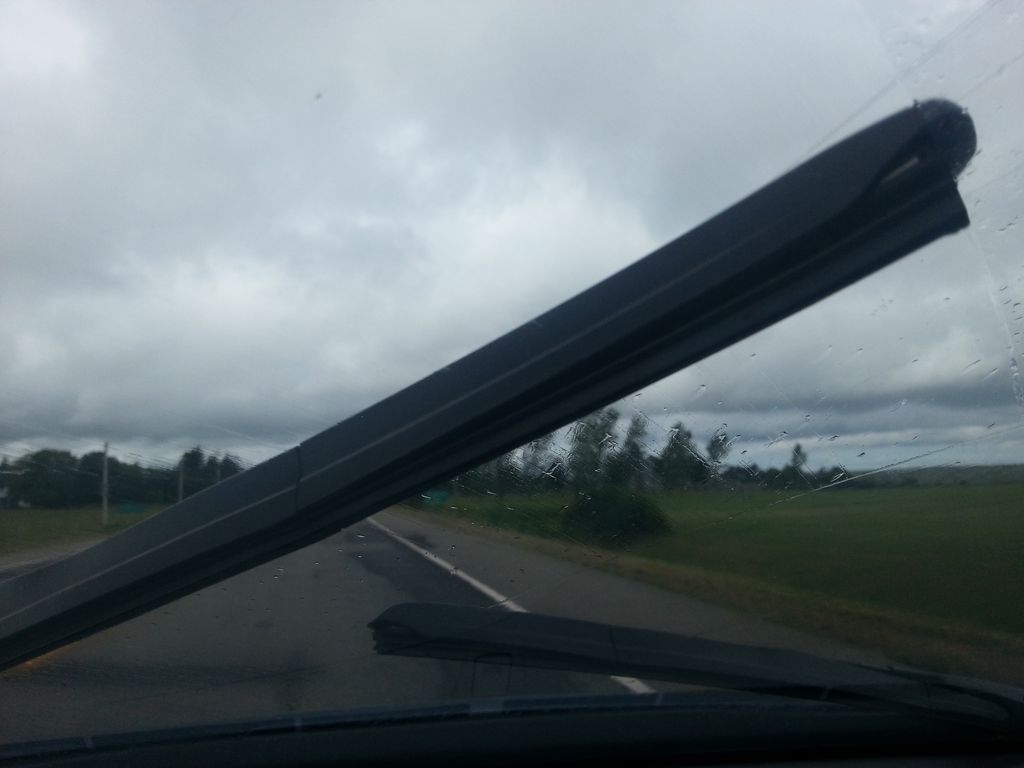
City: charlottetown